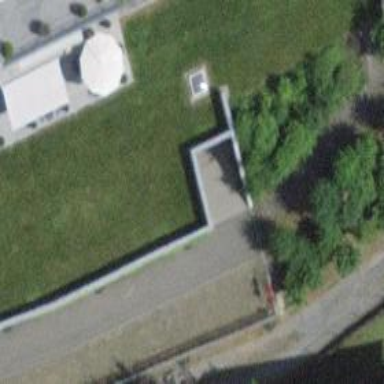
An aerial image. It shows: Wall barrier.